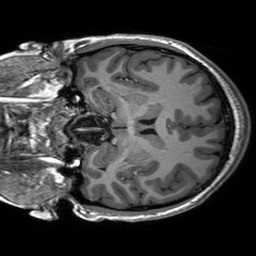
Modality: T1w
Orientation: coronal
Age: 22
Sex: female
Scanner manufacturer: siemens
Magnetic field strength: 3 T
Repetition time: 2.53 s
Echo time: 0.00227 s